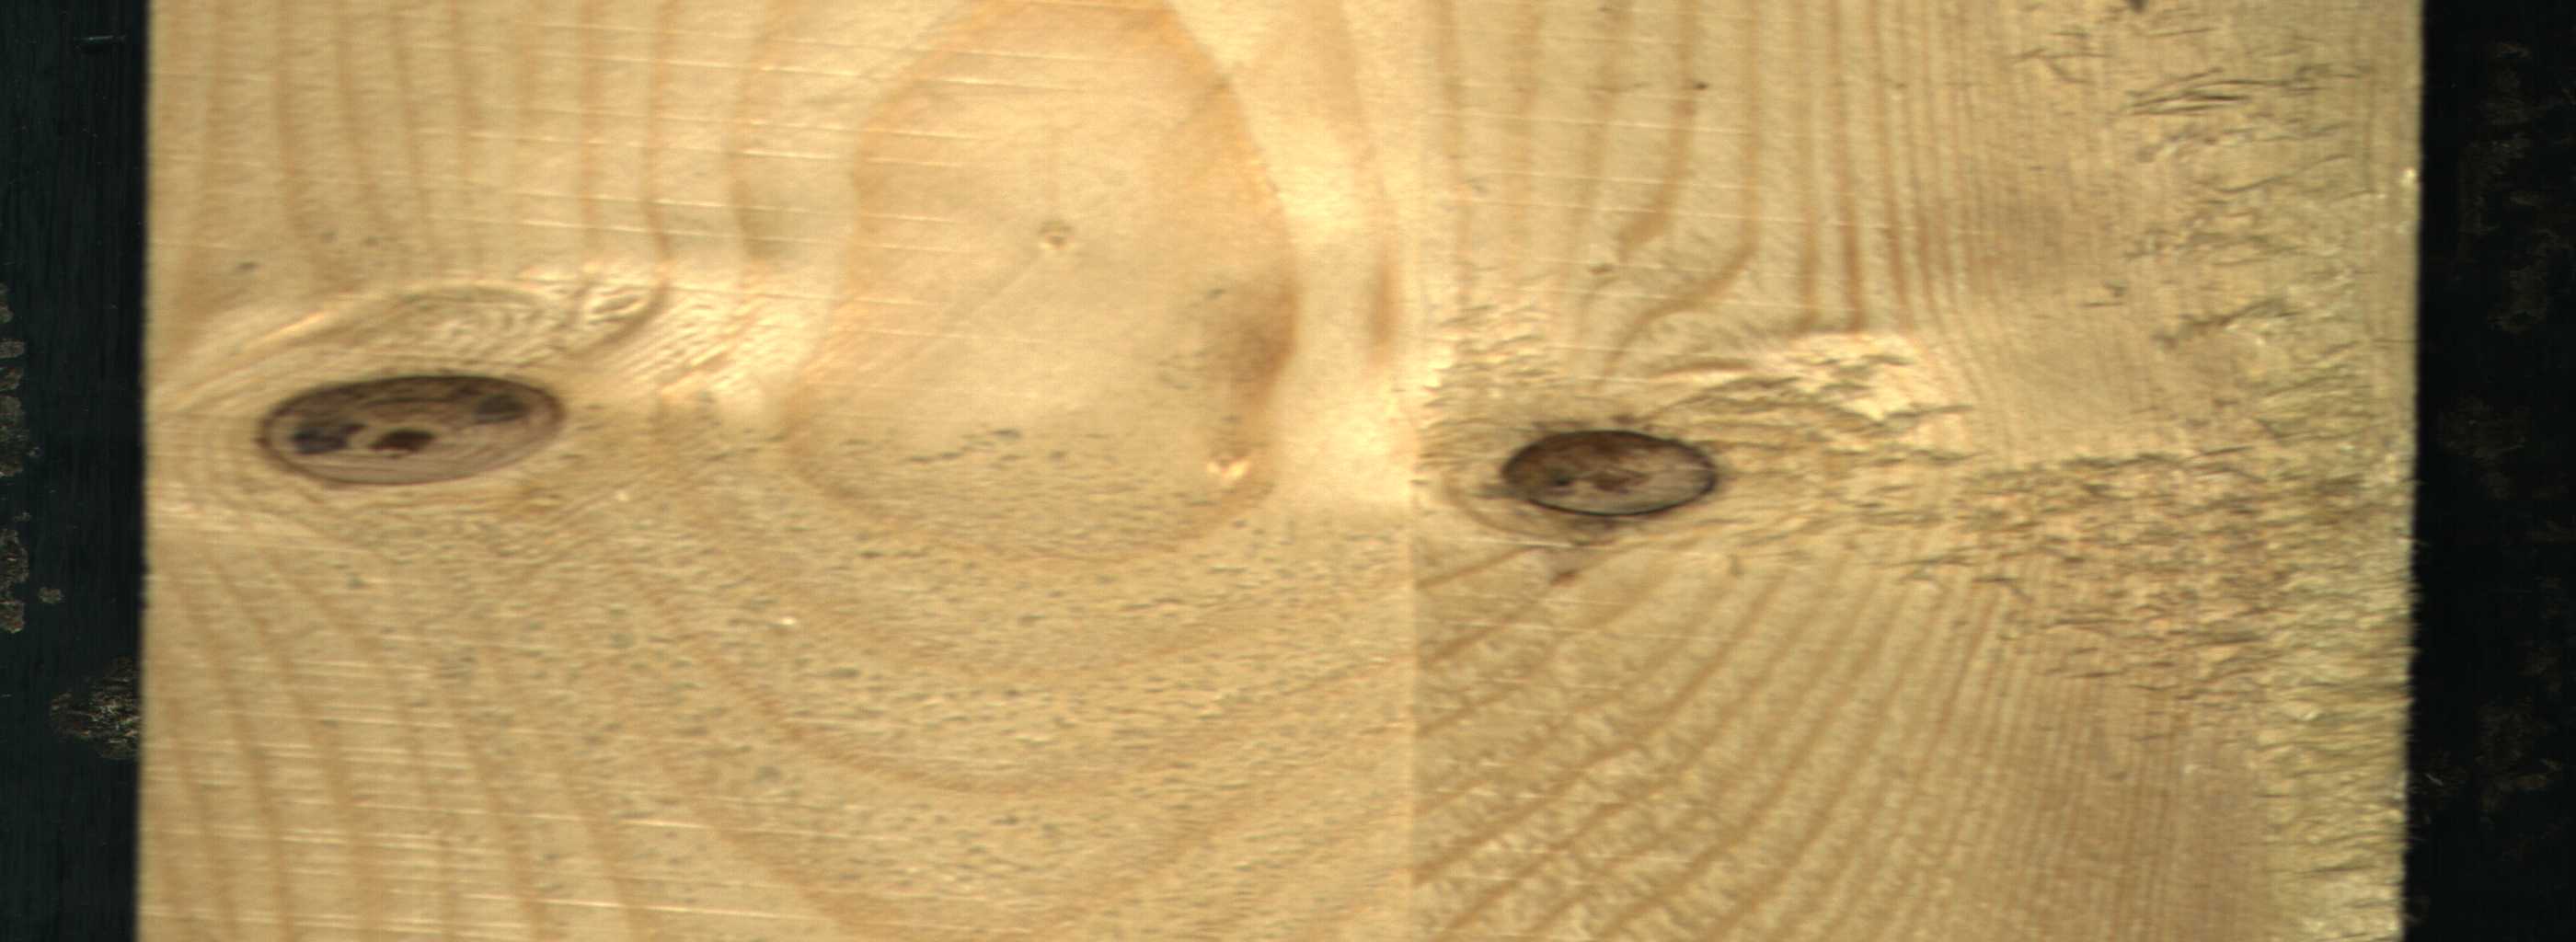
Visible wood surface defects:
Dead_Knot
Live_Knot